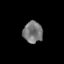
Tissue: prostate
Cell type: Epithelial cells
Senescence score: 0.2471
Nuclear area (px): 403
Mean DAPI intensity: 120.794